Question: I'm building a database and have run into a problem that I can't seem to wrap my mind around. The database is much more complex than what is pictured, but the problem can be distilled into the table structure below.
The issue is that every employee has a manager and every manager is an employee. It would seem that these tables have to reference eachother. However, this doesn't seem to work correctly when I set this up.

I'm using cakephp. What is the name of this relationship type? Is this the wrong design? What is the proper design for this situation? I would like it to work as automagically as possible.
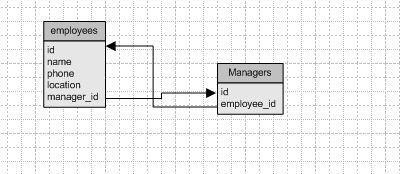
Answer: If I understand the question correctly, you don't need the Managers table at all. Since a manager is an employee, there is no reason the managers shouldn't be stored in the Employees table. Simply add a field to the Employees table called 'manager_id', which for any given row references that employee's manager (which is another row from the same table).
This is called a recursive one-to-one relationship, and it is quite common. In your case, it will also prevent you from having to define duplicate fields across the two entities (names, passwords, job titles, etc).